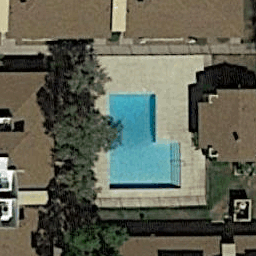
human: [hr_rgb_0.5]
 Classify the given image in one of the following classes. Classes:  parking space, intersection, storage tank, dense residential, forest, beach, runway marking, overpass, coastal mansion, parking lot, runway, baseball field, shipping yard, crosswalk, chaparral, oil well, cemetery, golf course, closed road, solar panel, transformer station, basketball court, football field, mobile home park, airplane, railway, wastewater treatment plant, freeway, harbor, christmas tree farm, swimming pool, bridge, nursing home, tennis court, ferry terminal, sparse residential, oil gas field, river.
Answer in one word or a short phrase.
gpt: swimming pool